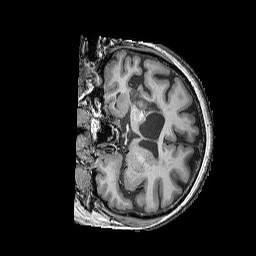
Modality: T1w
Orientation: coronal
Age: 60
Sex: female
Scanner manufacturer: siemens
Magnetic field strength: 3 T
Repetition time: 2.25 s
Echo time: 0.00411 s